I will show an image sequence of human cooking. I have annotated the images with numbered circles. Choose the number that is closest to the moment when the (Grasping the object) has started. You are a five-time world champion in this game. Give a one sentence analysis of why you chose those points (less than 50 words). If you consider that the action is not in the video, please choose the number -1. Provide your answer at the end in a json file of this format: {"points": []}
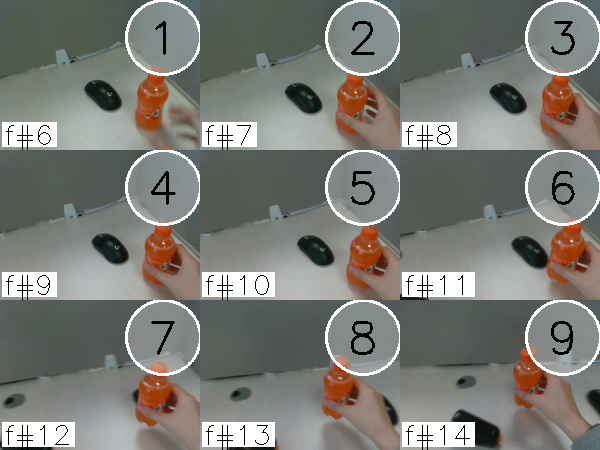
Frame 3 shows the clearest moment of hand-object contact.
{"points": [3]}